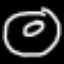
Label: donut